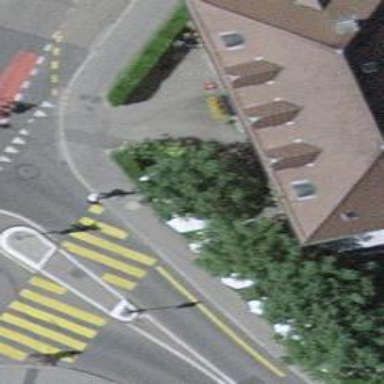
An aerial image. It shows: Kerb barrier.